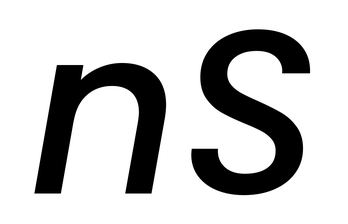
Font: Poppins-MediumItalic